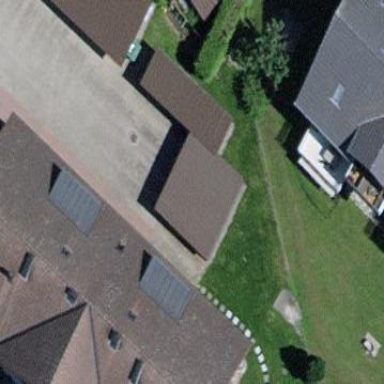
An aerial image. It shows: View of roof of building.